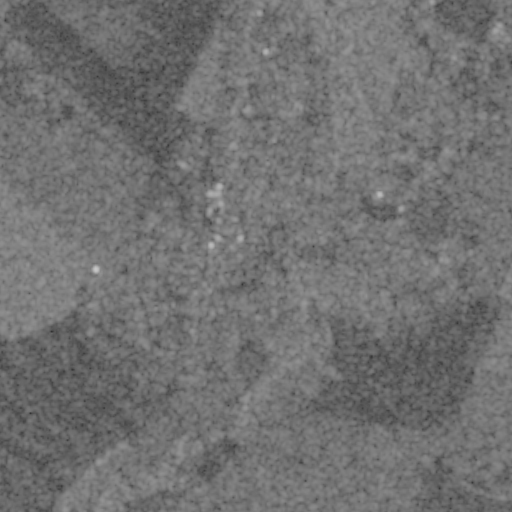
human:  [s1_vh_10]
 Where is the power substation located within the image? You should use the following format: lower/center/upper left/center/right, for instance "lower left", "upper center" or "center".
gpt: The power substation is located in the center right of the image.
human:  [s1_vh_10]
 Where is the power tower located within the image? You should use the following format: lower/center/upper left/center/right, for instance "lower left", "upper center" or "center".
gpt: The power tower is located in the center right of the image.
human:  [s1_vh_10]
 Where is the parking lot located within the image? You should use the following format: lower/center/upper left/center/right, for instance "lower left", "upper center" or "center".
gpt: There is no parking lot in the image.

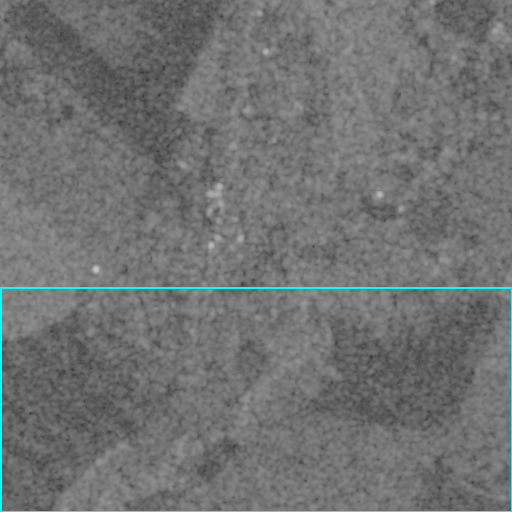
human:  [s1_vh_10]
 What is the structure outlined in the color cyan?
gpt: The structure outlined in cyan is a crop field.
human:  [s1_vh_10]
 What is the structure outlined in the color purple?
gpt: There is no purple outline.